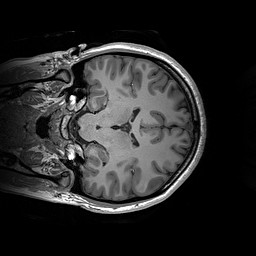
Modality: T1w
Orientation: coronal
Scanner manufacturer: siemens
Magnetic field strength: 3 T
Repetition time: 2.2 s
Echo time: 0.00244 s